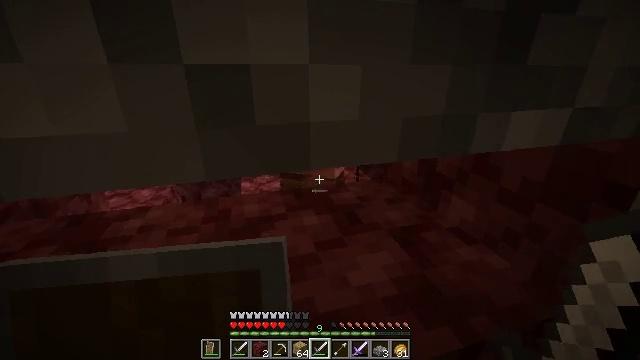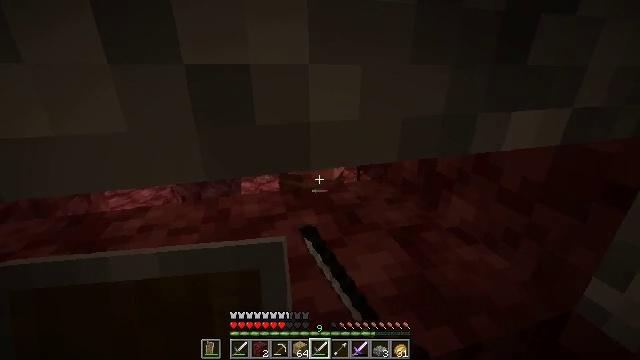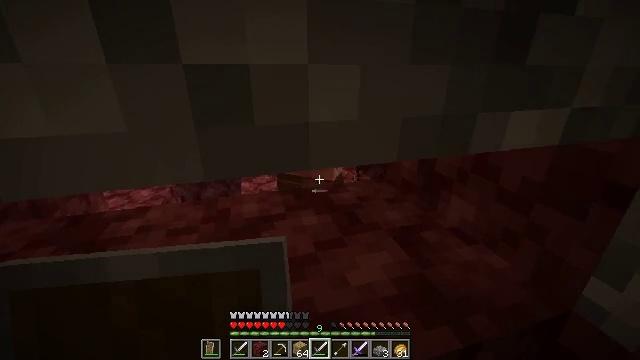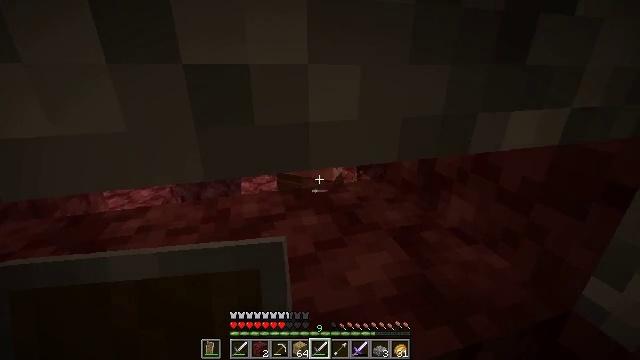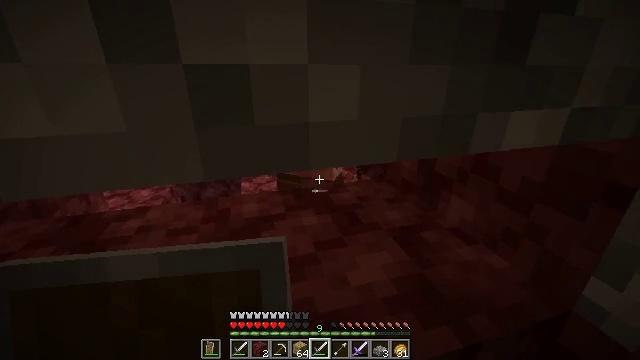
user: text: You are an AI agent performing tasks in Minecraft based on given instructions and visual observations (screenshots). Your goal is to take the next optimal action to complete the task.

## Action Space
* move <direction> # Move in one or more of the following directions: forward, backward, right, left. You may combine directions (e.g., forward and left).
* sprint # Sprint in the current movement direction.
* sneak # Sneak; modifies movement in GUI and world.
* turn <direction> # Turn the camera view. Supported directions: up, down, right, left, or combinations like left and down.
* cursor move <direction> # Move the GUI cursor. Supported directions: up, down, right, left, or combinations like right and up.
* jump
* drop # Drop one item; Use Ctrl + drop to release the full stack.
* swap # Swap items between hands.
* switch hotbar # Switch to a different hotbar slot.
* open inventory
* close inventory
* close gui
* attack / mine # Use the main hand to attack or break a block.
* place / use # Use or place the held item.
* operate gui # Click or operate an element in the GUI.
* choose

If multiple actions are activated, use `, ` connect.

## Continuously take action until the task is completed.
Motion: motion action
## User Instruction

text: Face a hostile mob.
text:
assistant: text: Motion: attack / mine
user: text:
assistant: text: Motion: attack / mine
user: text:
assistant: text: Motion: attack / mine
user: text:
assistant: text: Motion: no_op
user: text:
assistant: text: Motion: no_op